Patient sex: M
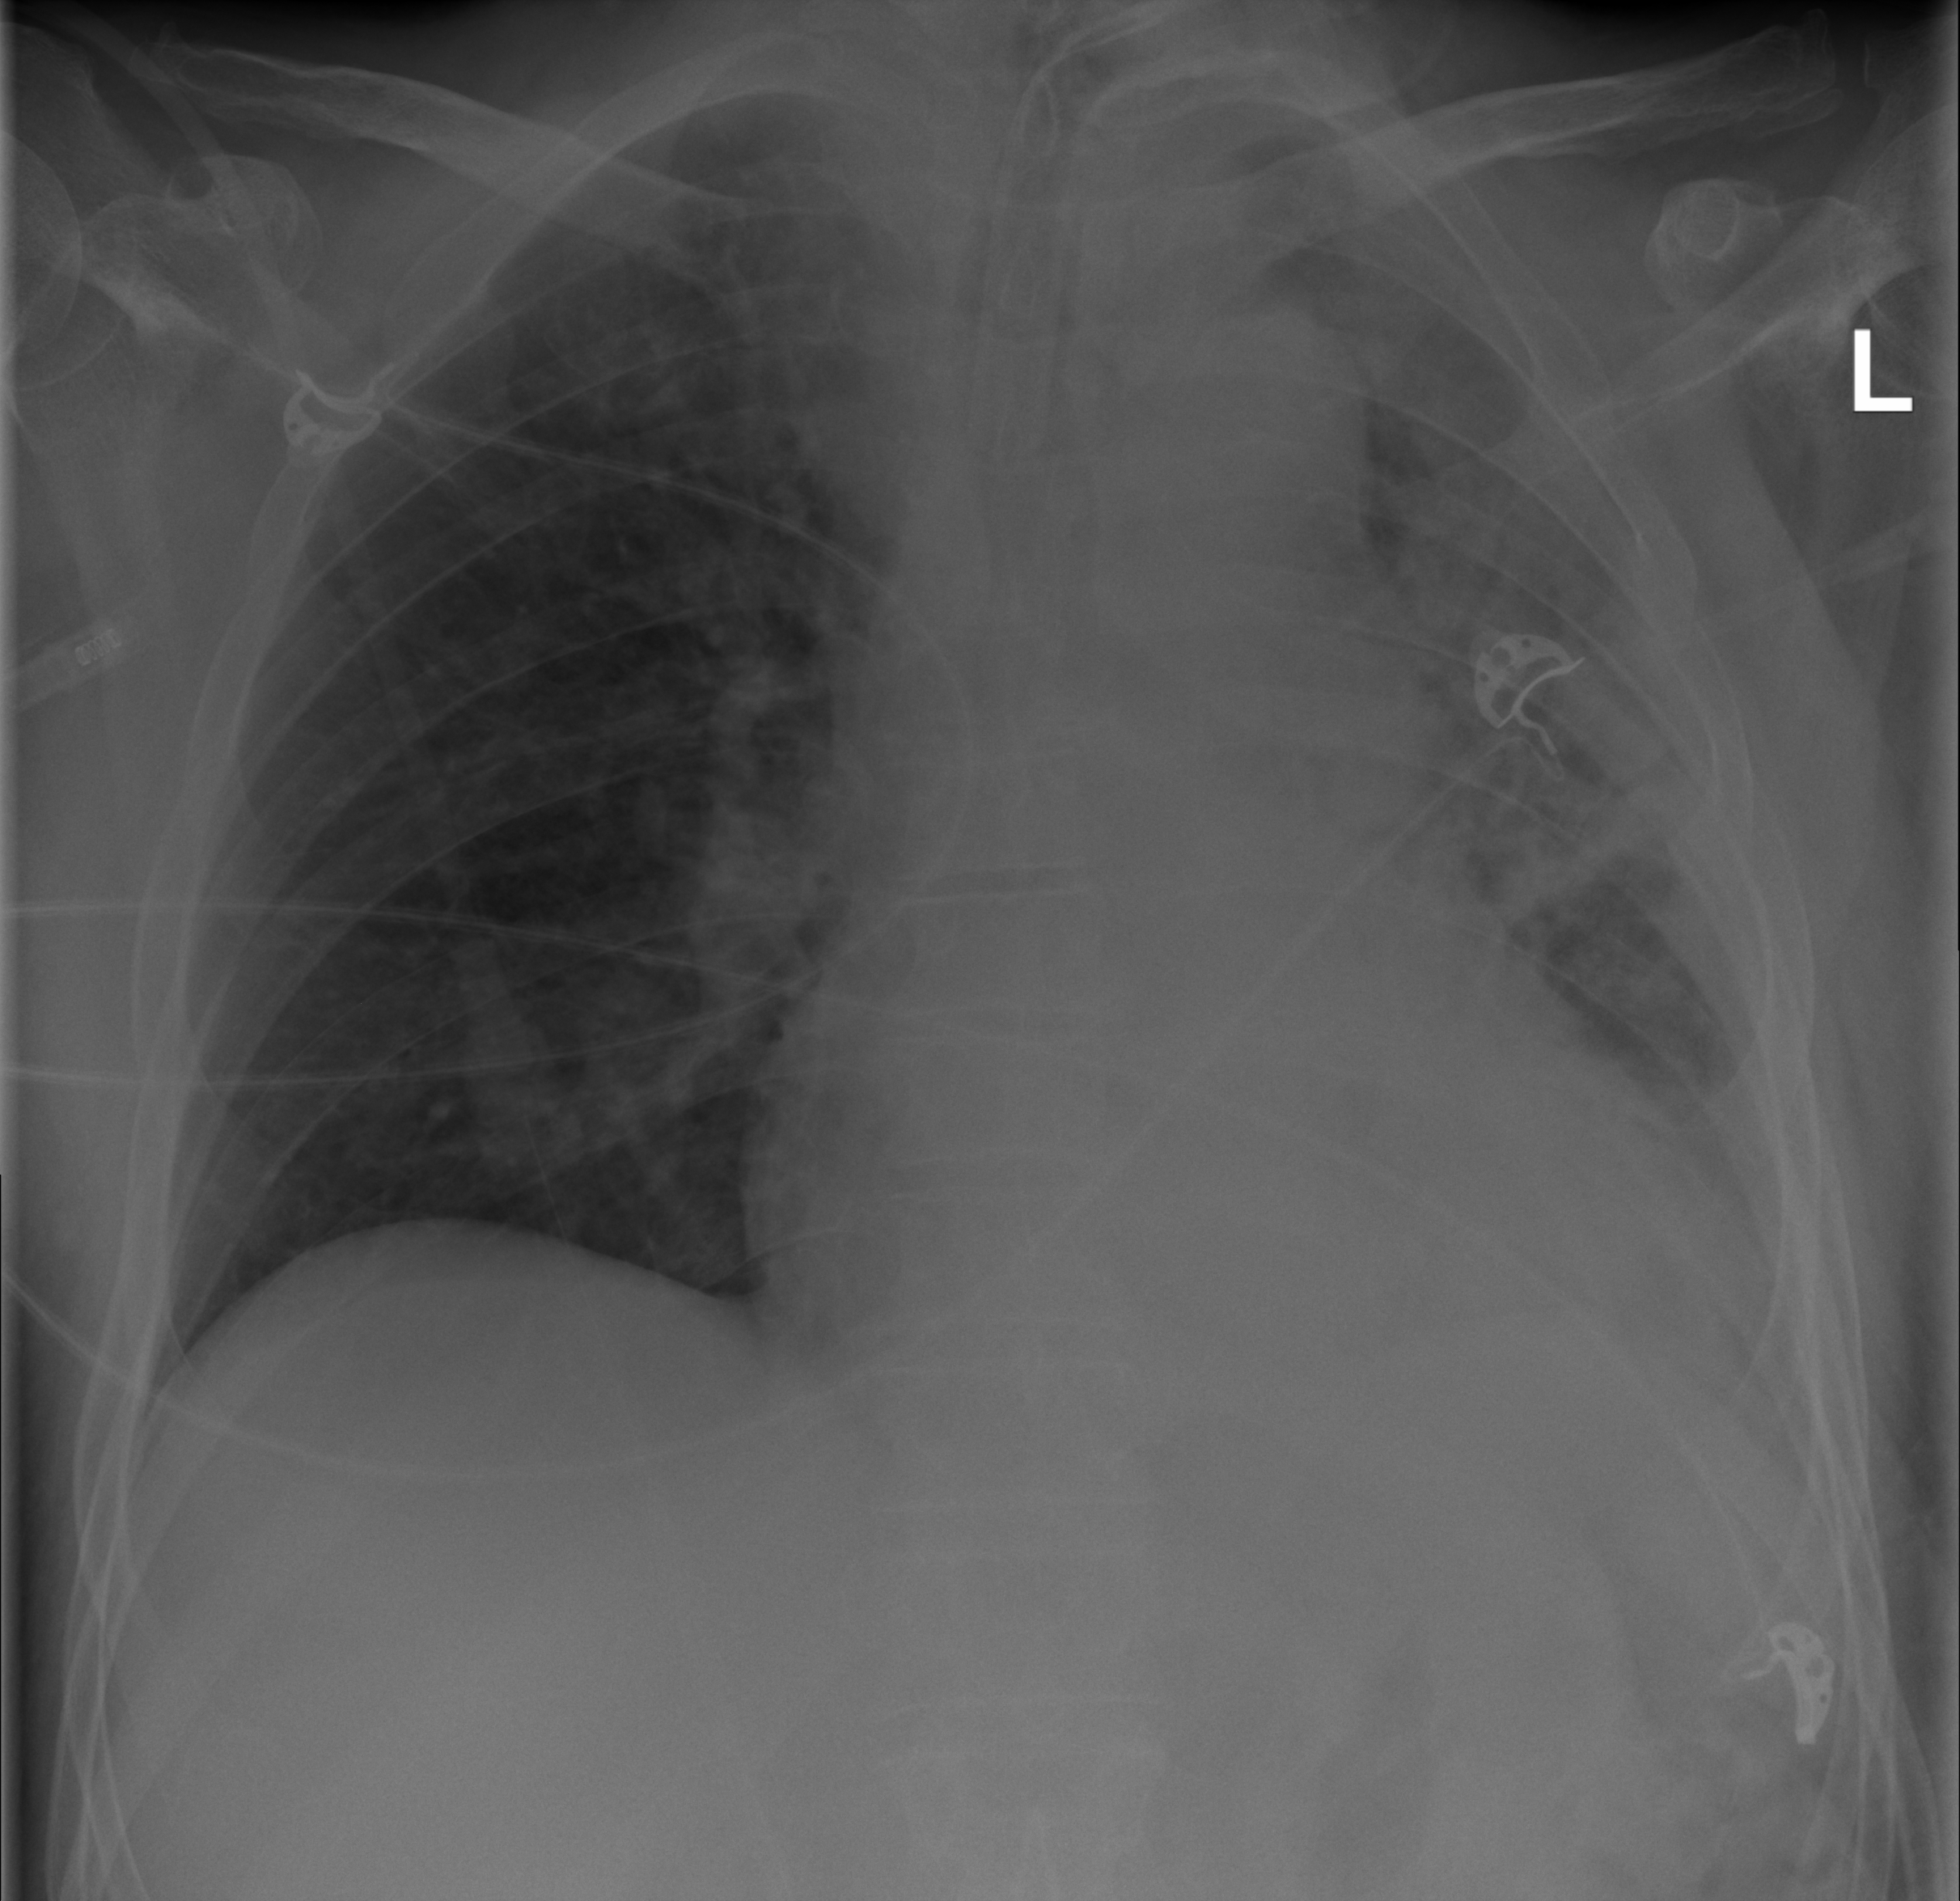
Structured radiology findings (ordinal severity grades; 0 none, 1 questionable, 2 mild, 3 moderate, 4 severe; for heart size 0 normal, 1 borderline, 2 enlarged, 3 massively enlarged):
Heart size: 2
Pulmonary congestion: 2
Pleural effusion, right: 0
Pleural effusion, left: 2
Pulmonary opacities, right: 0
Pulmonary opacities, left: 3
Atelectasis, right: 0
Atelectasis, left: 3